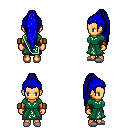
a pixel art fantasy rpg character, female body template, human, tanned skin, sash dress, magenta pants, blue extra-long topknot hairstyle, leather bracers, white slippers, four views (front, back, left, right), 2x2 character sprite sheet, small pixel art, hard edges, no anti-aliasing